Question: I want to know how can I have in Sublime Text.
Actually when I open a TWIG file all fonctions and conditions are similar (white on black) :

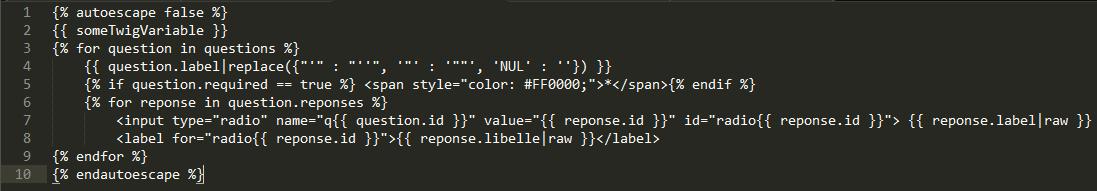
Answer: ## Documentation
Syntax highlighting and auto-completion for Twig in Sublime Text 2is possible with :
- <URL>
## Download
You can clone the project with :
'''
git clone https://github.com/Anomareh/PHP-Twig.tmbundle.git
'''
Or download it directly from the Github () : https://github.com/Anomareh/PHP-Twig.tmbundle/archive/master.zip
## Installation
To install this bundle in Sublime Text, a few extra steps are required.
1. Open Sublime Text and in the Preferences menu click Browse Packages.
2. In the directory that was just opened, create a new directory PHP-Twig/.
3. Copy the content of this repo into the directory you just created.
4. Move the contents of the PHP-Twig/Syntaxes/ directory to PHP-Twig/
5. Restart Sublime Text.
## Apply
To apply syntax highlighting on your Twig HTML files :
1. Open a .html.twig file
2. Go to View menu - Syntax - Open all with current extension as - HTML (Twig)
That's it. It should work by now.
## Screenshot